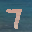
Label: 7